Brain MRI, t1w sequence, axial 2D slice.
Patient: age 34, sex M, weight 95 kg, height 1.95 m
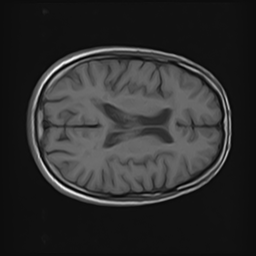